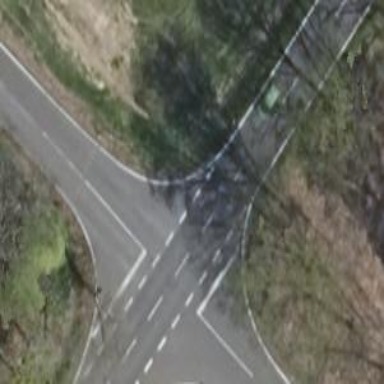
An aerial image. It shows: Stop road.